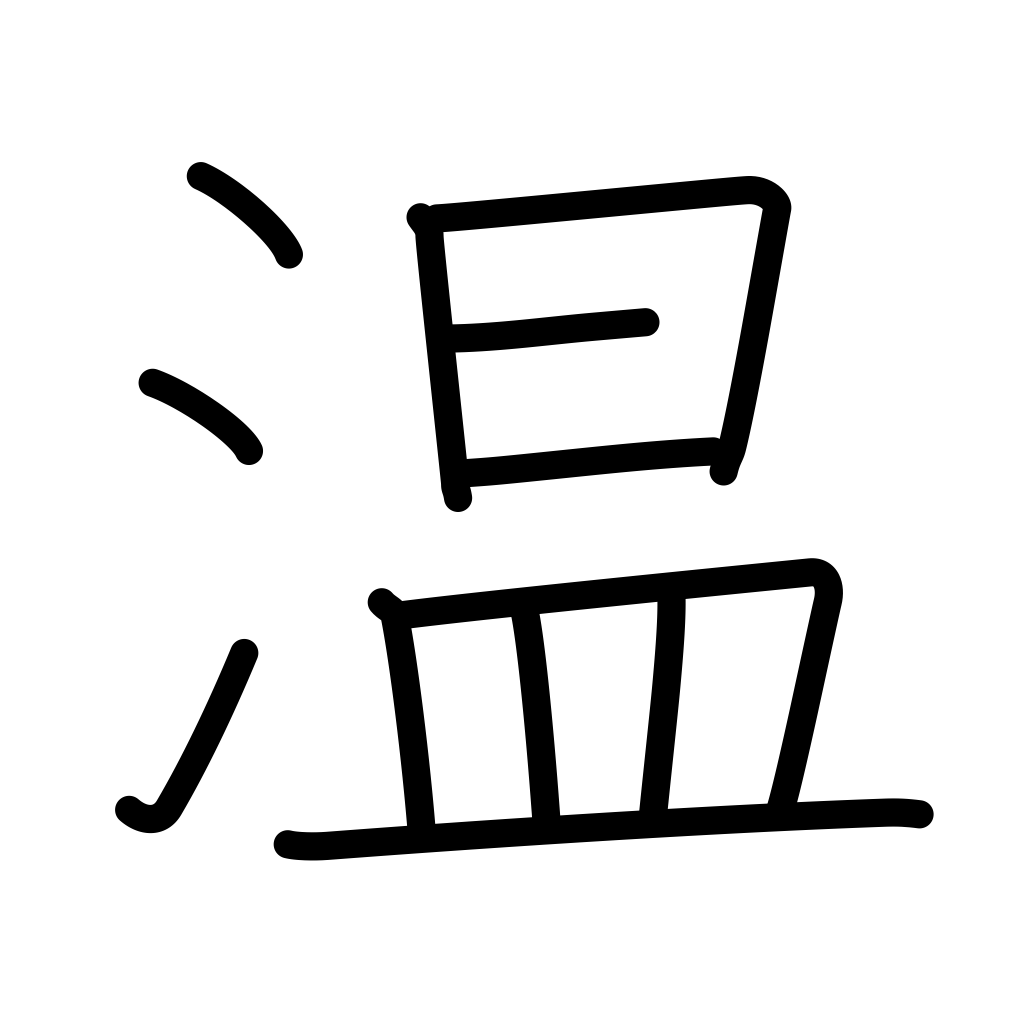
Meaning: warm